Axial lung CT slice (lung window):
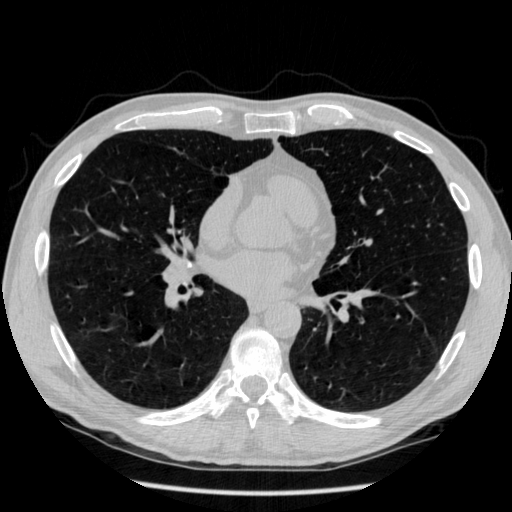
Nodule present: no